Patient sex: M
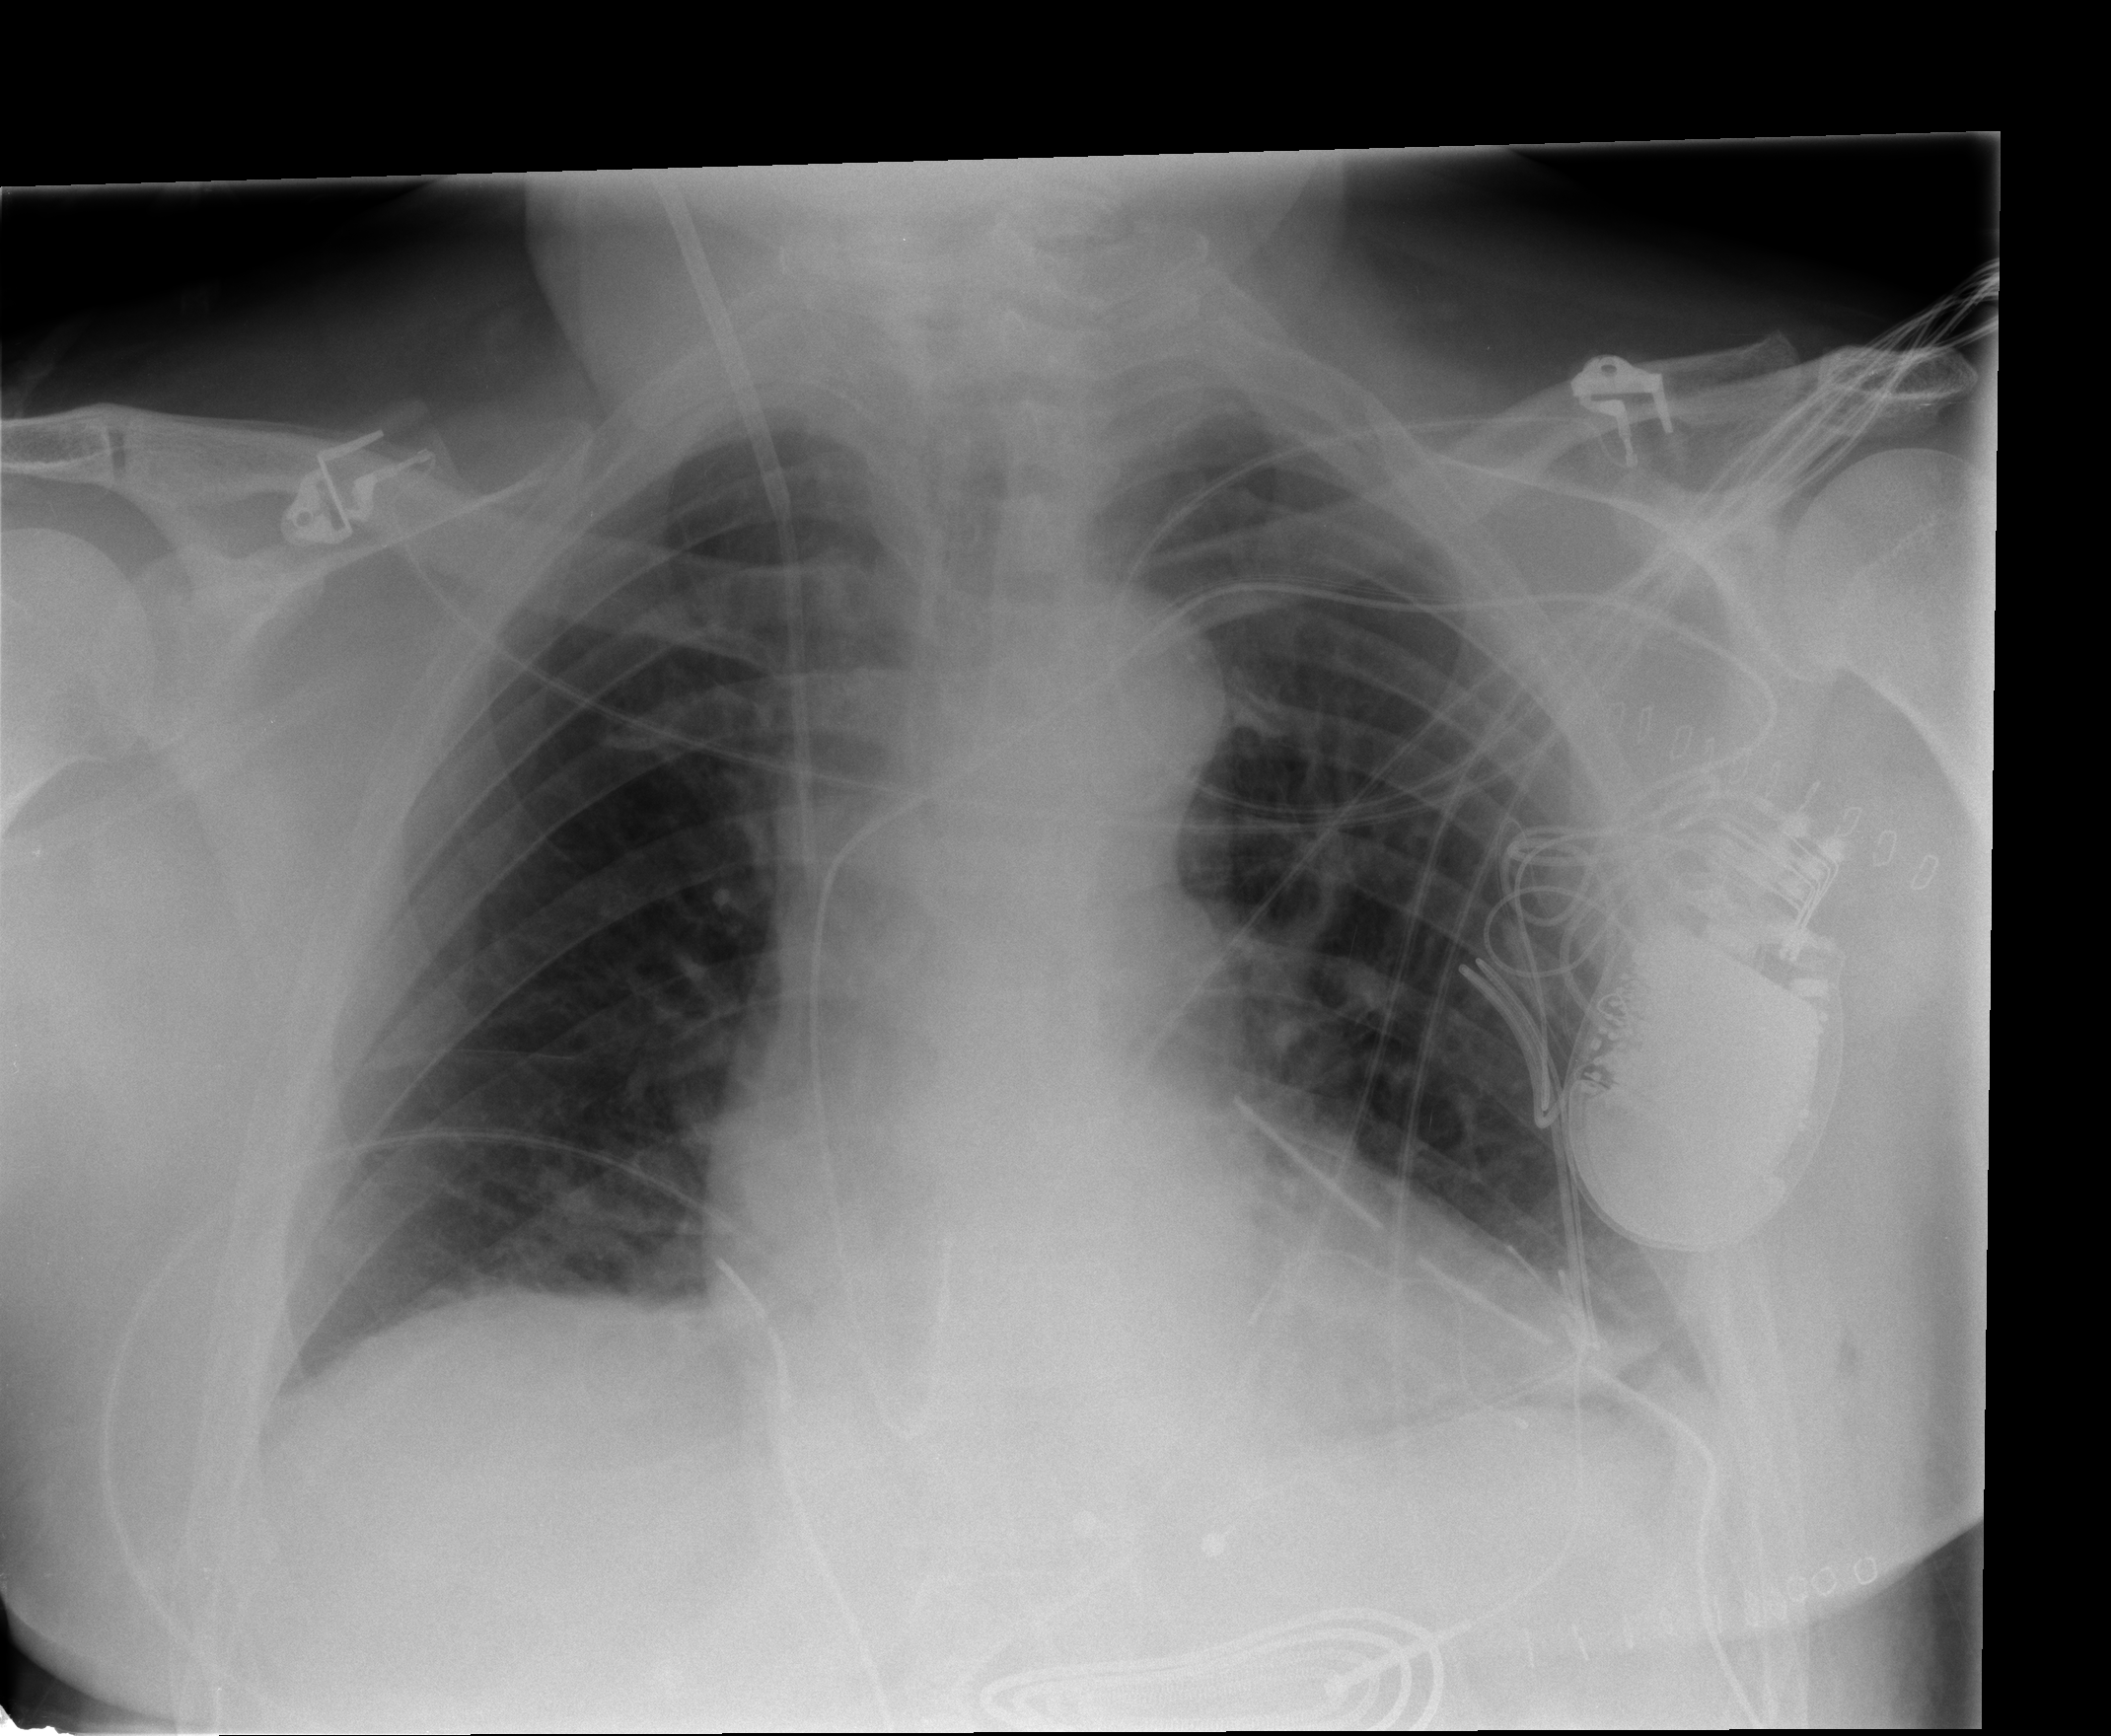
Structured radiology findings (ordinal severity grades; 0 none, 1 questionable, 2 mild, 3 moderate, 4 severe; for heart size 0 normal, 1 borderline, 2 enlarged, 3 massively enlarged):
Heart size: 2
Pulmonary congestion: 0
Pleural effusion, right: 0
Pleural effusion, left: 0
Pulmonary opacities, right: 0
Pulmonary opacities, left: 0
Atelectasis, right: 2
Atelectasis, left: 2